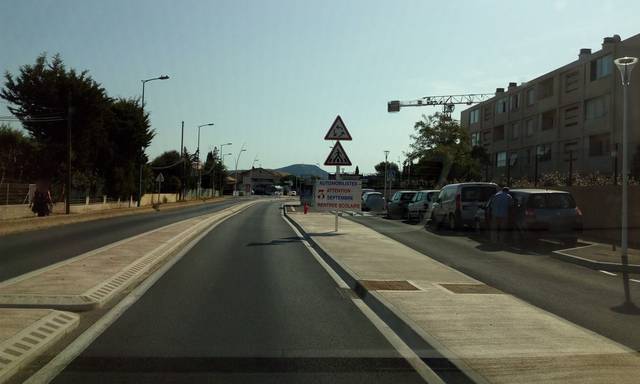
Region: France
Coordinates: 43.109, 6.01